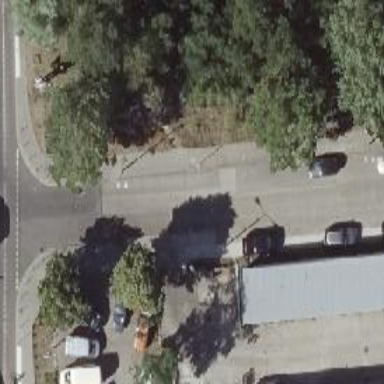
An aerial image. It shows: Service road with concrete surface. There are separate sidewalks on both sides.